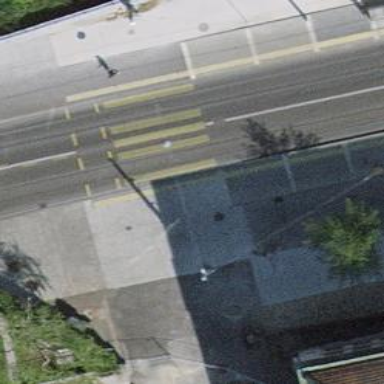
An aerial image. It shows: Uncontrolled road crossing.